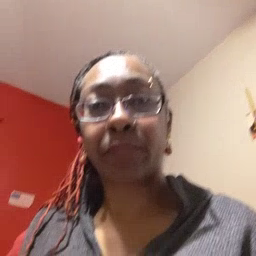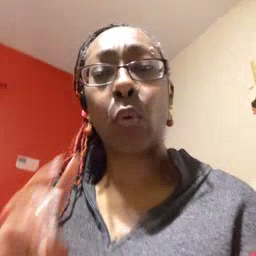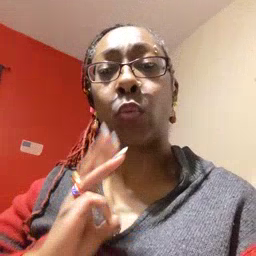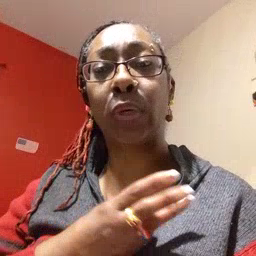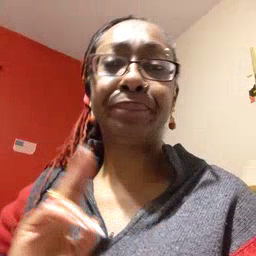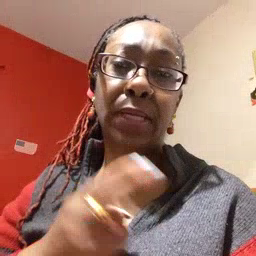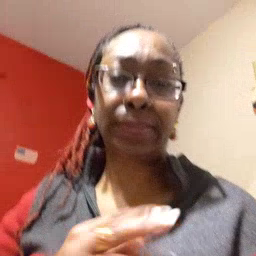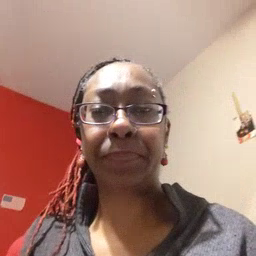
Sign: weus